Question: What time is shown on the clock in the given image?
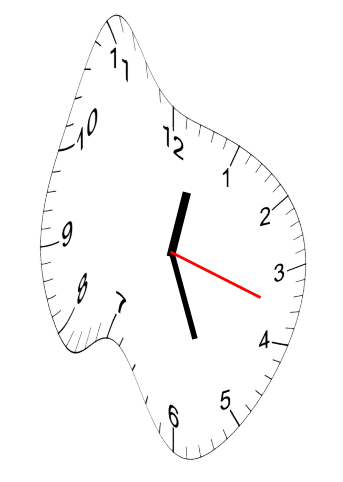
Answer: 12:26:18